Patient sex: M
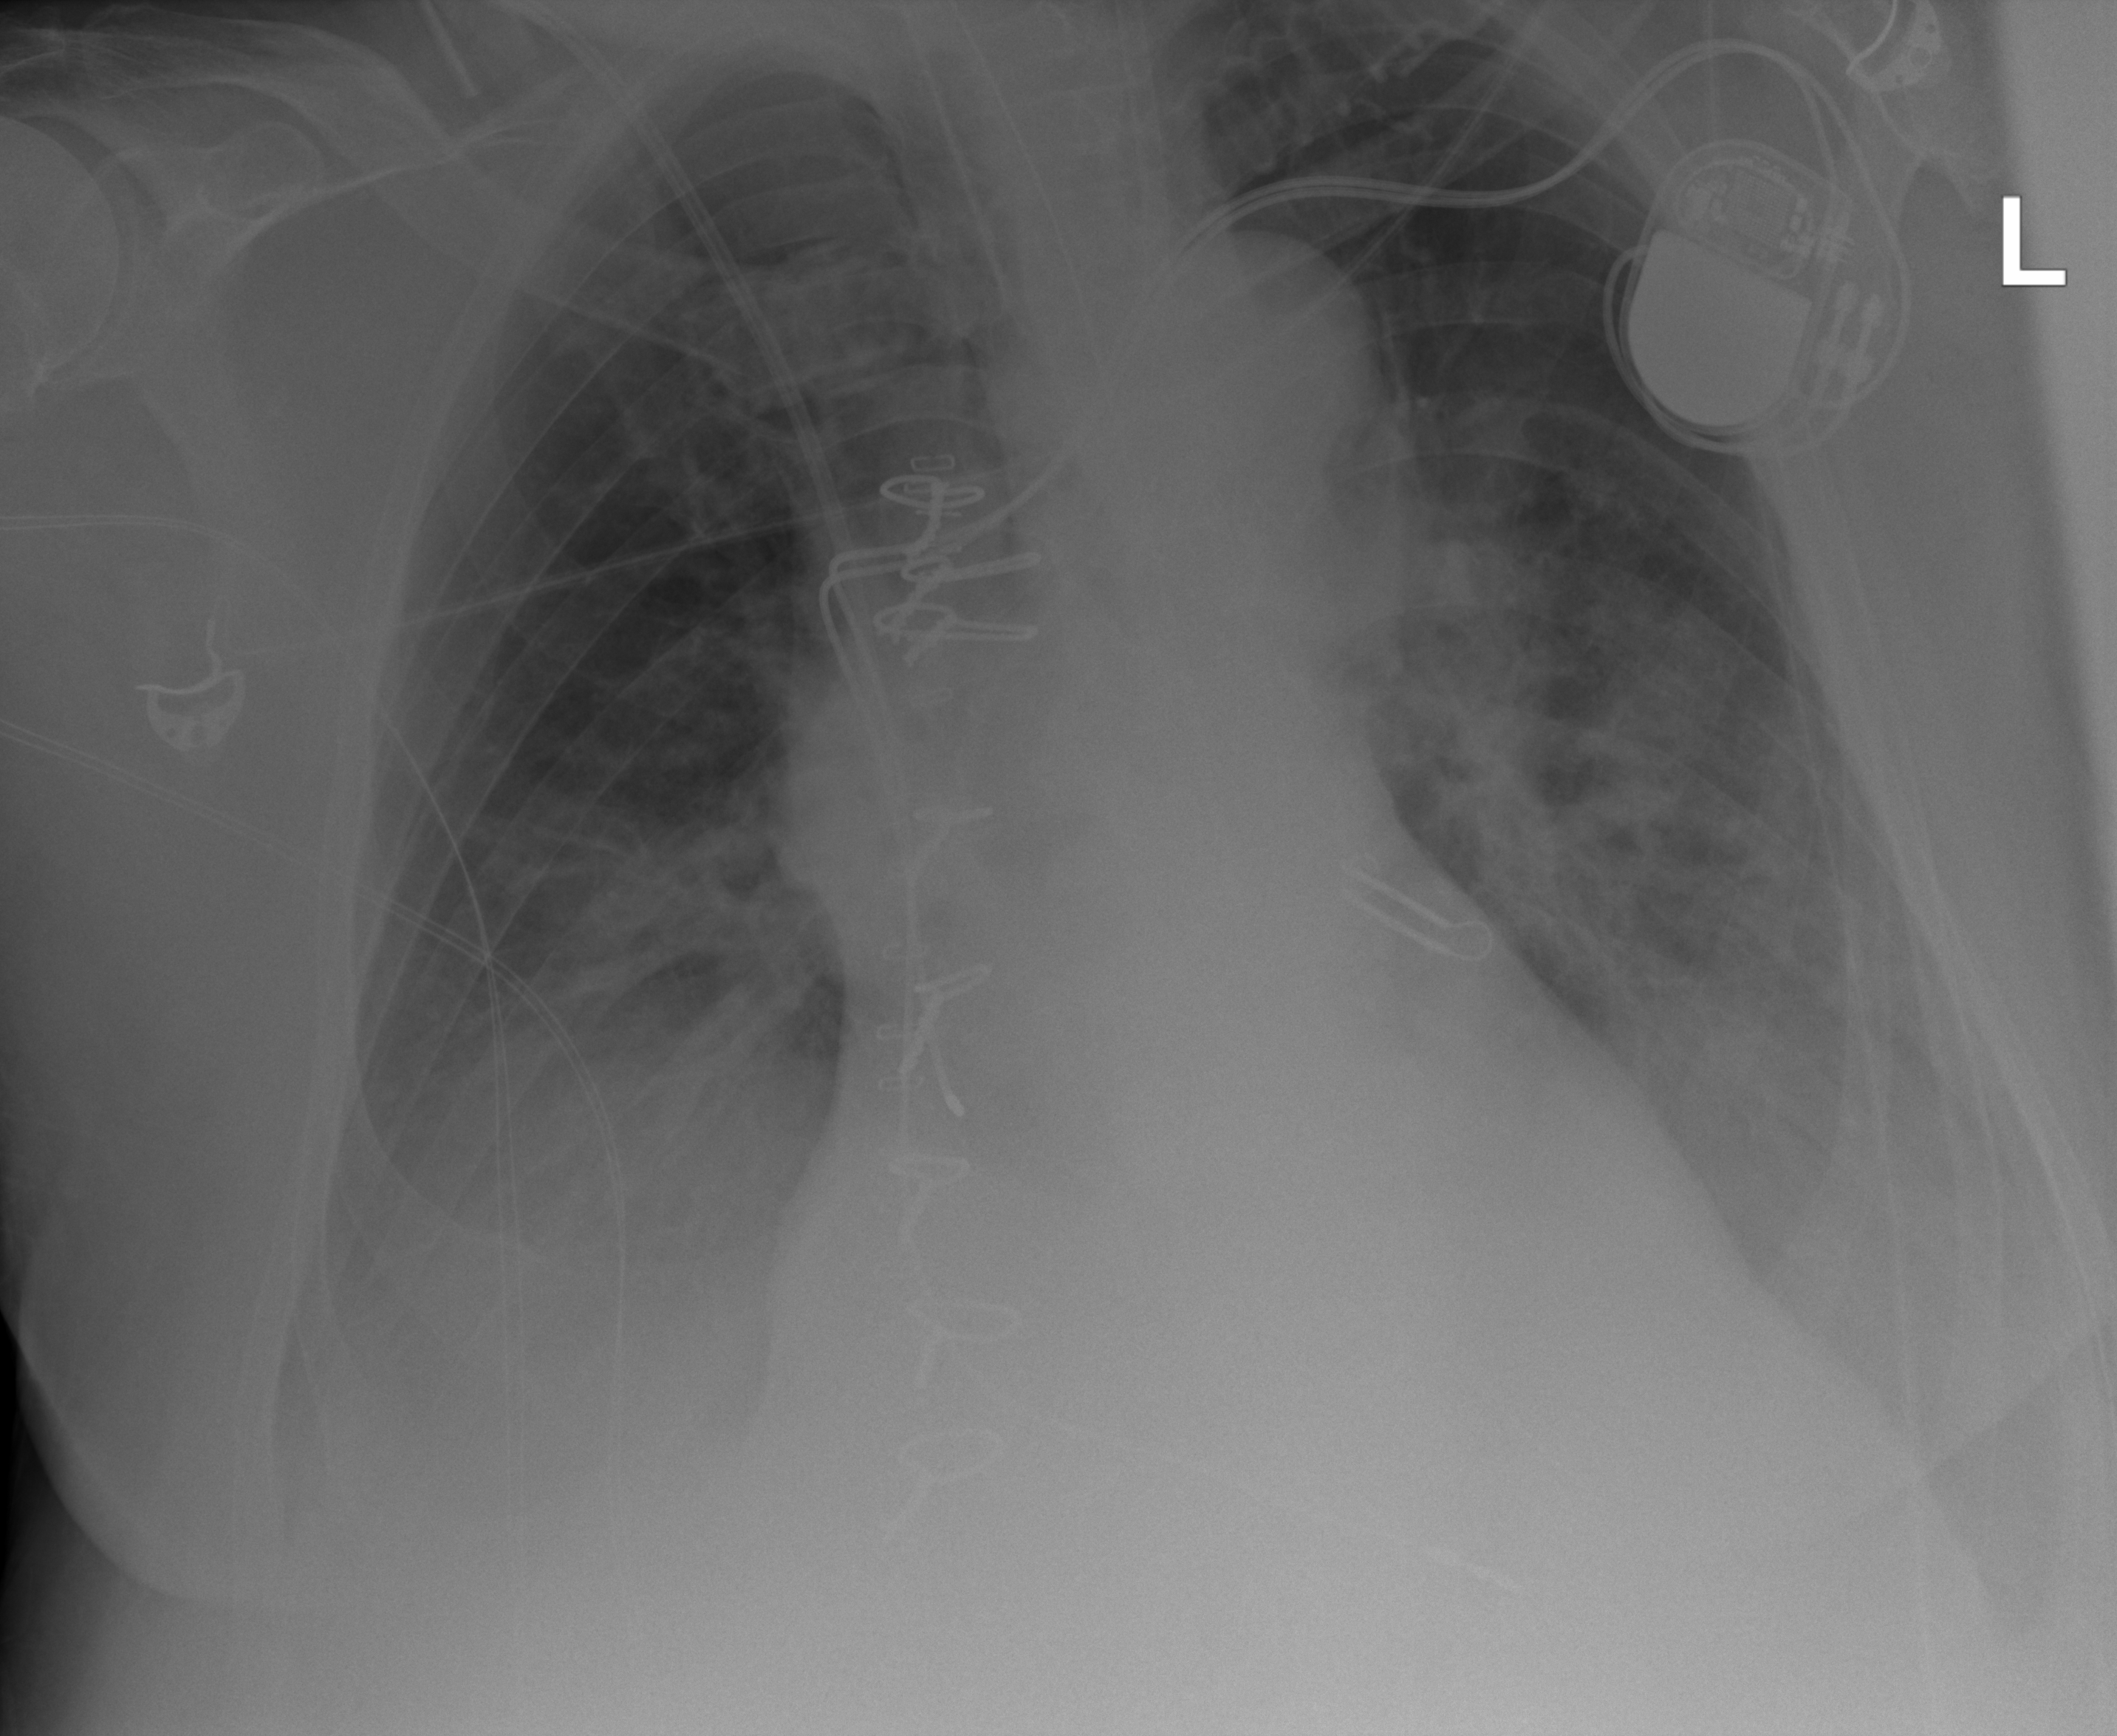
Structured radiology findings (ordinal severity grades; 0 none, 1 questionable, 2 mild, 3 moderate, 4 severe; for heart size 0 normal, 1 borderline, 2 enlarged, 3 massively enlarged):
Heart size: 2
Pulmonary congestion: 2
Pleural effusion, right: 3
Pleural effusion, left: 3
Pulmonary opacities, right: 2
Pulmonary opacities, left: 3
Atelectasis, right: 3
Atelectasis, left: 3